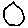
Label: hexagon